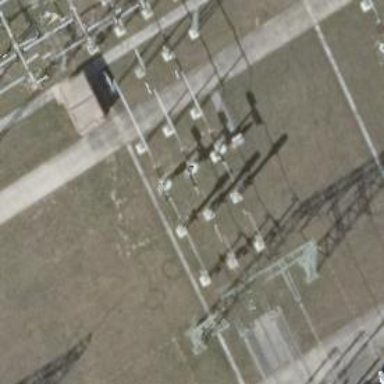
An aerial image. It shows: Bay where power lines run through.